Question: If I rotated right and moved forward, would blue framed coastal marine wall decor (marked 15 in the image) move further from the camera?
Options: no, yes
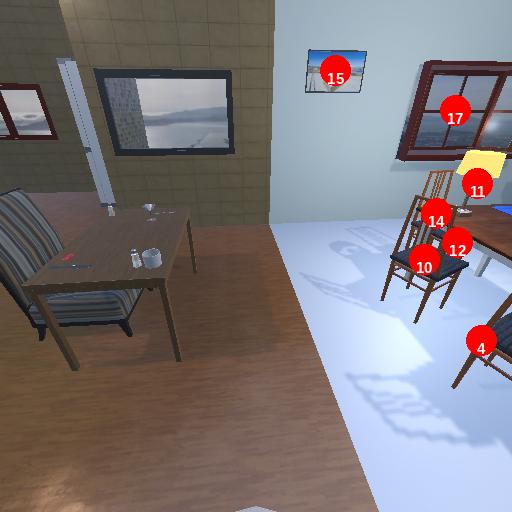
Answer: no